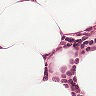
Metastatic tissue present: no